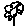
Label: flower